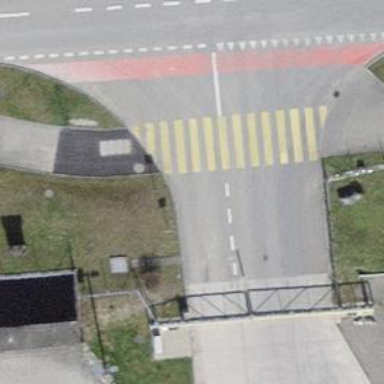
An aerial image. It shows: Uncontrolled zebra crossing with notable zebra markings.